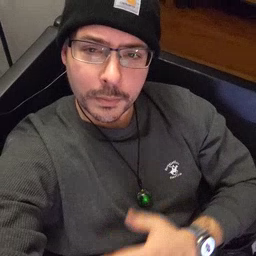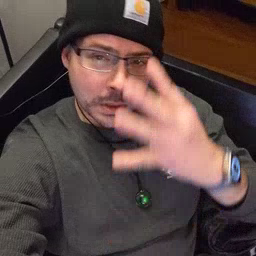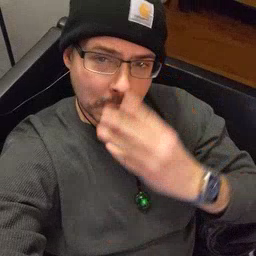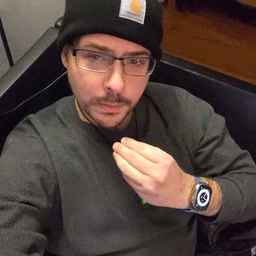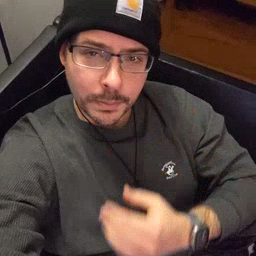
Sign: sleep